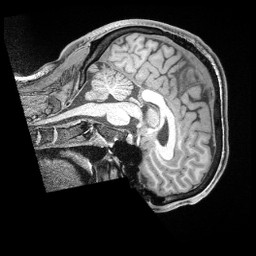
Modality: T1w
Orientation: sagittal
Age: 35
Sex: male
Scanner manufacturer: siemens
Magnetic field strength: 3 T
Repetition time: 2 s
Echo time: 0.00211 s